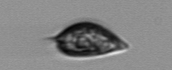
Label: Prorocentrum_triestinum